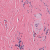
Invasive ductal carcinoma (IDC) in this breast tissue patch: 0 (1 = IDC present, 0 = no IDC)